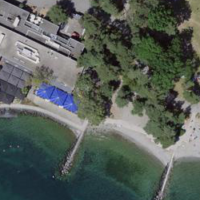
EUNIS habitat code: 53
Species observed at this site:
Sedum acre